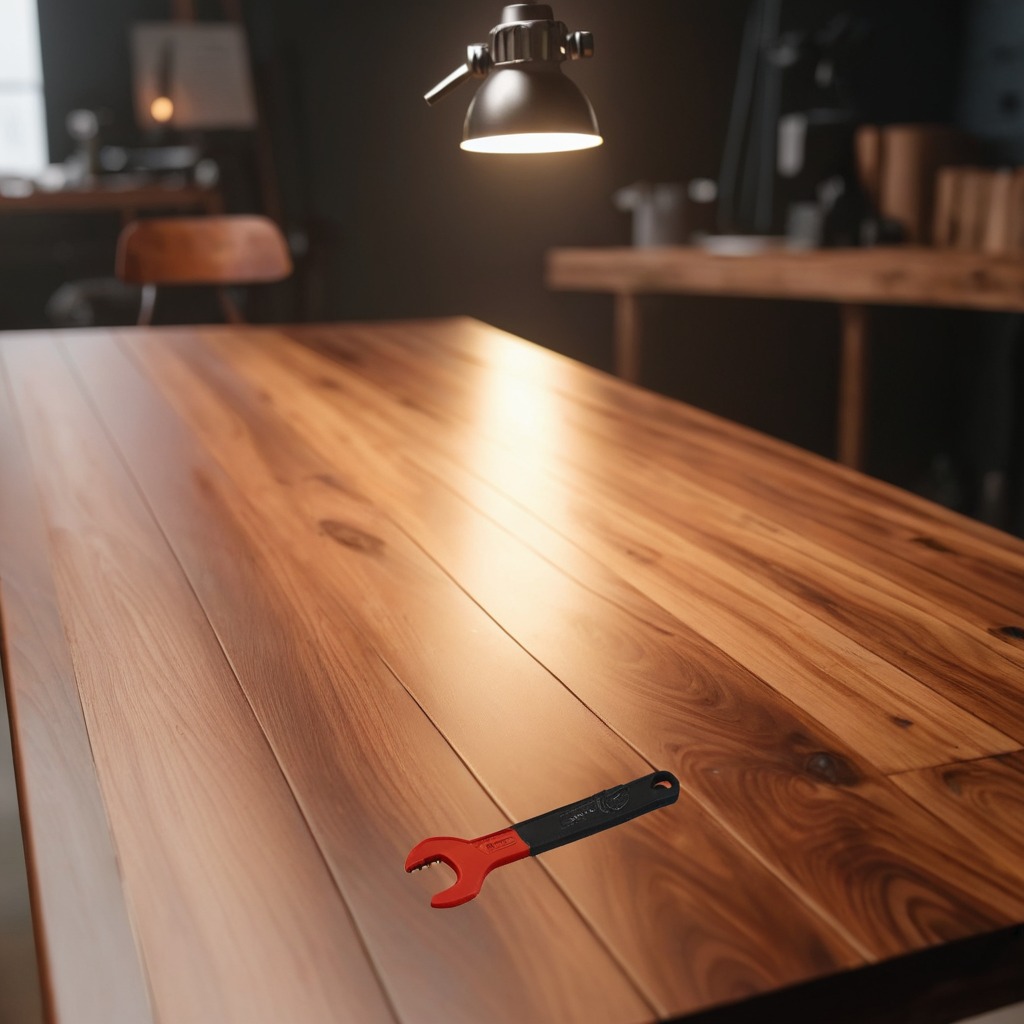
An wrench is lying on the wooden table.